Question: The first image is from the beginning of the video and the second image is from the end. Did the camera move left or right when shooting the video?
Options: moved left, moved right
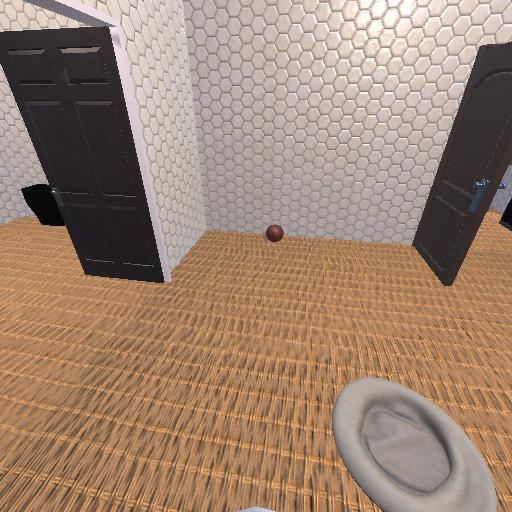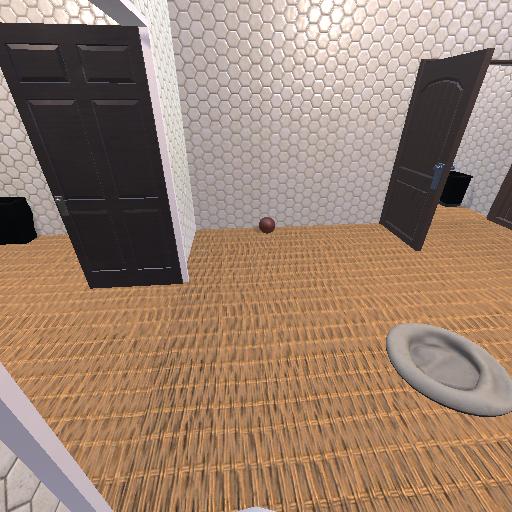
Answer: moved left